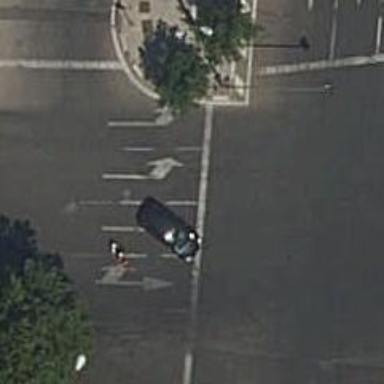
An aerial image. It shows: Road with traffic signals.